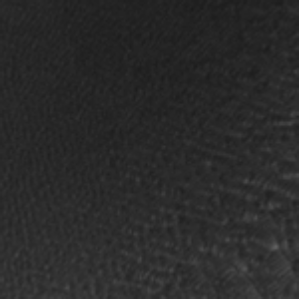
Label: frost